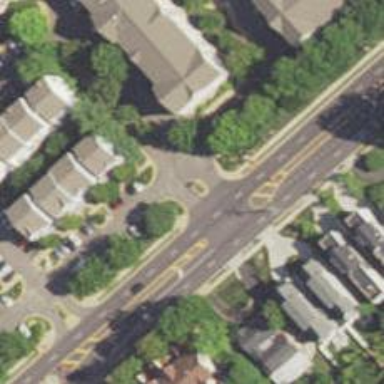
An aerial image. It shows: Stop road.